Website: ulta-beauty
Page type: customer-info-address
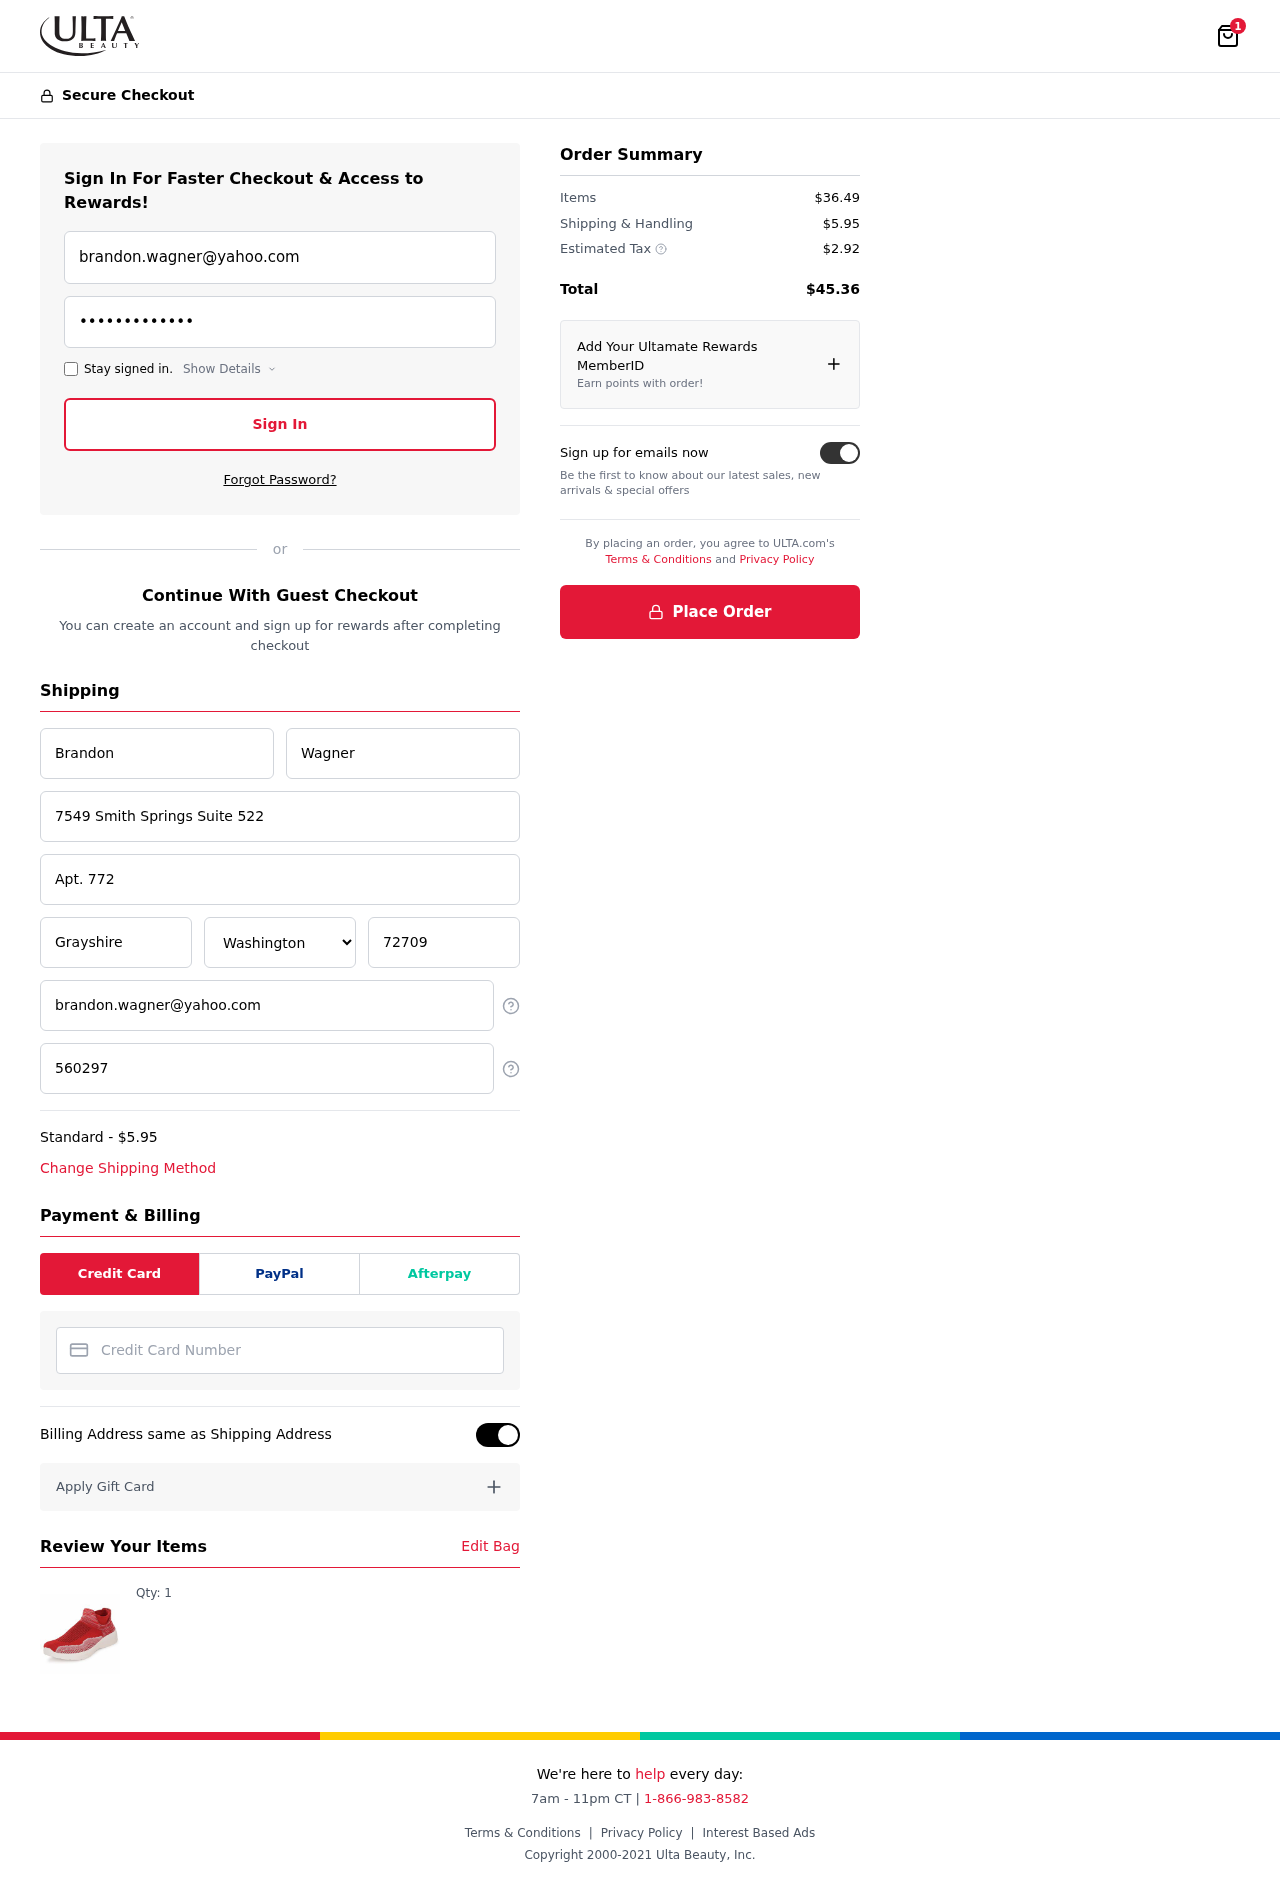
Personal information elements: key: PII_CARD_NUMBER
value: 2299 8603 0413 6891
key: PII_CITY
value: Grayshire
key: PII_EMAIL
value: brandon.wagner@yahoo.com
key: PII_FIRSTNAME
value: Brandon
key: PII_LASTNAME
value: Wagner
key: PII_PHONE
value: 5602977521
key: PII_POSTCODE
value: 72709
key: PII_STATE
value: Washington
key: PII_STREET
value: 7549 Smith Springs Suite 522
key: PII_STREET2
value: Apt. 772
Product elements: key: PRODUCT1_QUANTITY
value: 1
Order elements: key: ORDER_NUM_ITEMS
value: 1
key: ORDER_SHIPPING_COST
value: $5.95
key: ORDER_ITEMS_TOTAL
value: $36.49
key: ORDER_SHIPPING_COST2
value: $5.95
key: ORDER_TAX
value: $2.92
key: ORDER_TOTAL
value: $45.36